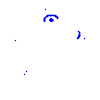
Particle: proton